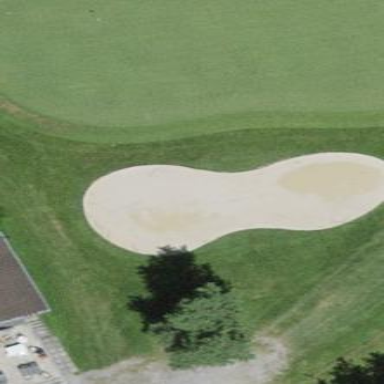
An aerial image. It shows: Golf bunker filled with natural sand.